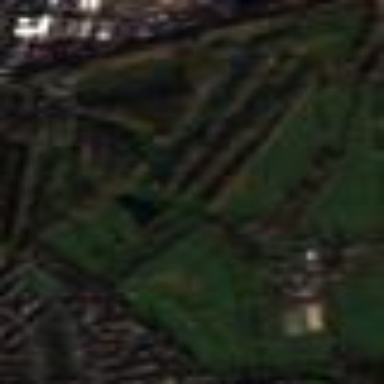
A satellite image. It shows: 18-hole golf course.